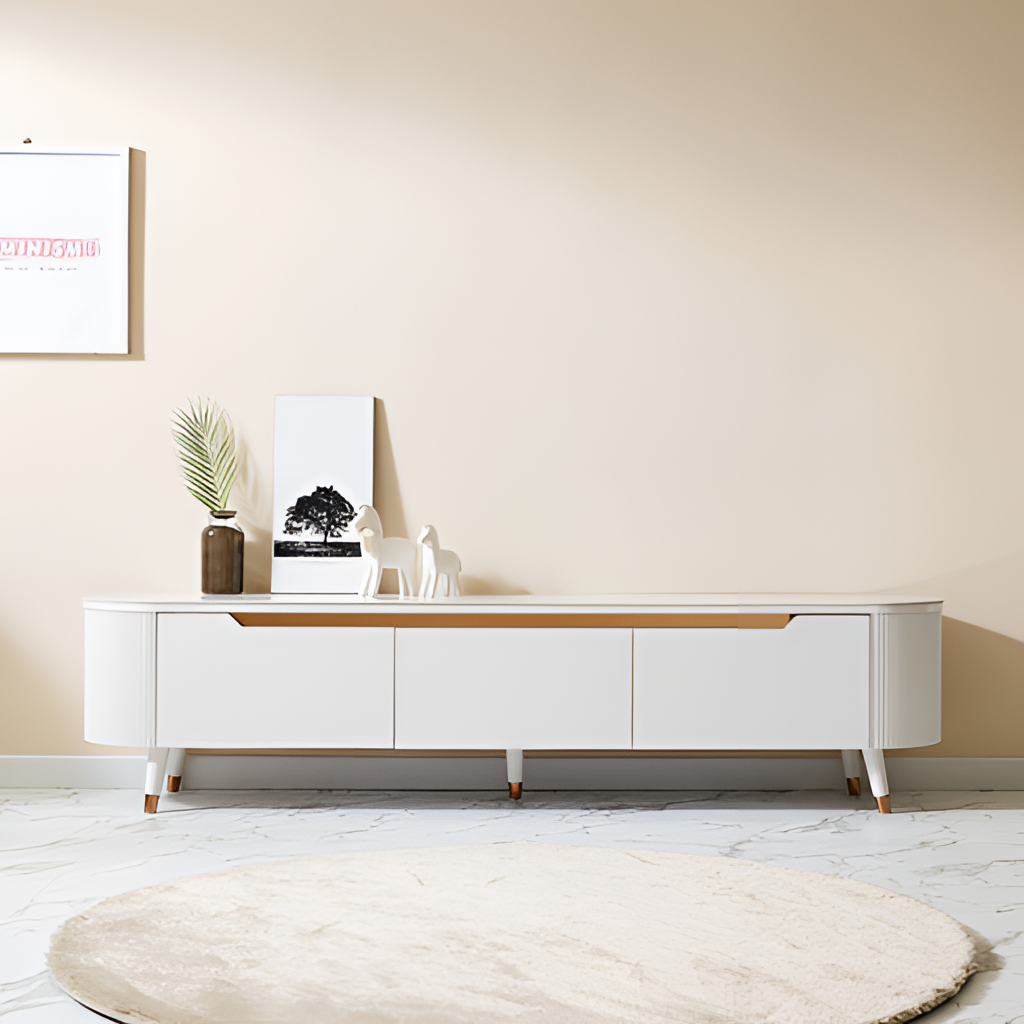
wood console table, living room, beige paint wallpaper, with solid pattern, marble flooring, with large tile pattern, modern